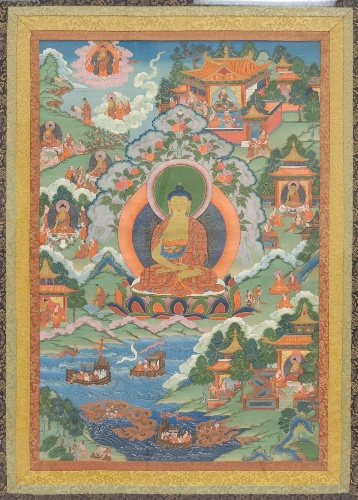
Date: 19th century
Object type: Tangka
Classification: Paintings
Medium: Distemper on cloth
Culture: Tibet
Dimensions: 39 x 29 in. (99.1 x 73.7 cm)
Department: Asian Art
Credit line: Purchase, Mrs. W. Murray Crane Gift Fund, 1971
Accession year: 1971
Repository: Metropolitan Museum of Art, New York, NY
Tags: Buddha|Boats|Monks|Men